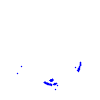
Particle: pion